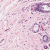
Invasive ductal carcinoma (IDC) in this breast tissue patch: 0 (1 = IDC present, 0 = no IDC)